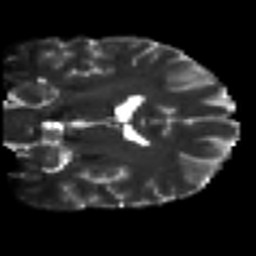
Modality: T2w
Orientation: coronal
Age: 21
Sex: male
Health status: ill
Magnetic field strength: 3 T
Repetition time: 8.4 s
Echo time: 0.0926 s